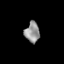
Tissue: skin
Cell type: Epithelial cells
Senescence score: 0.2388
Nuclear area (px): 296
Mean DAPI intensity: 145.834